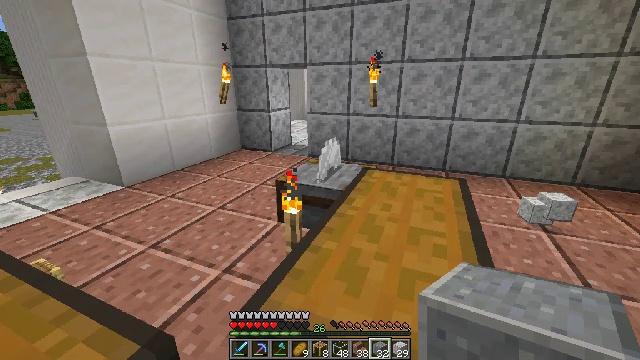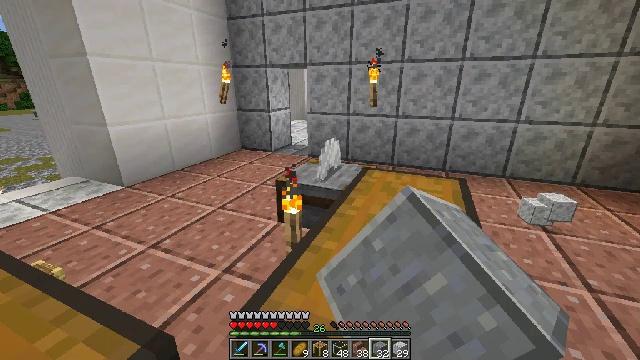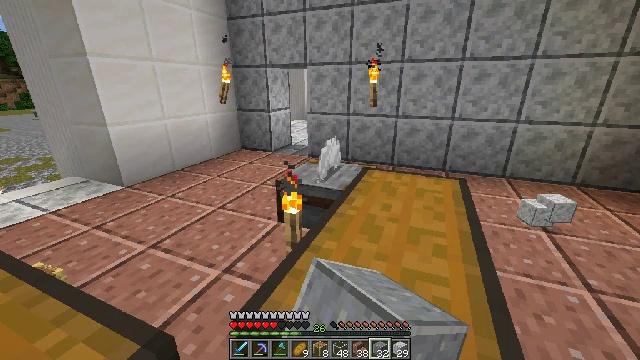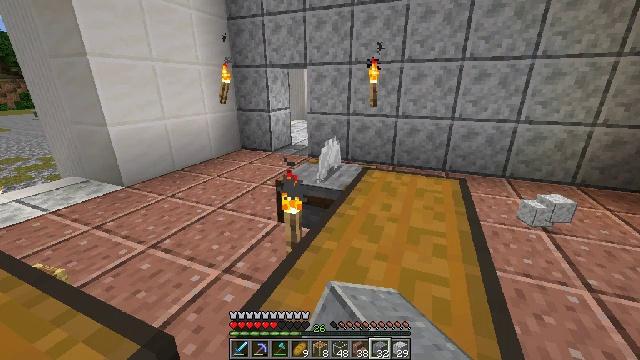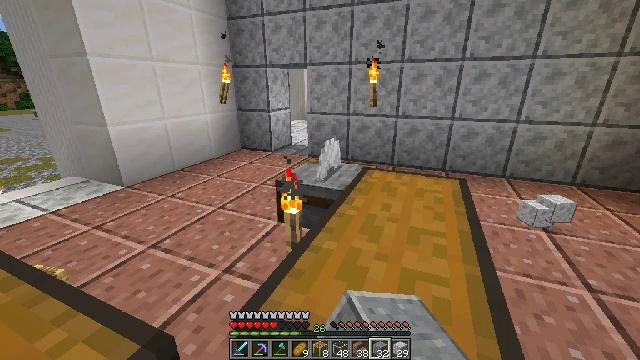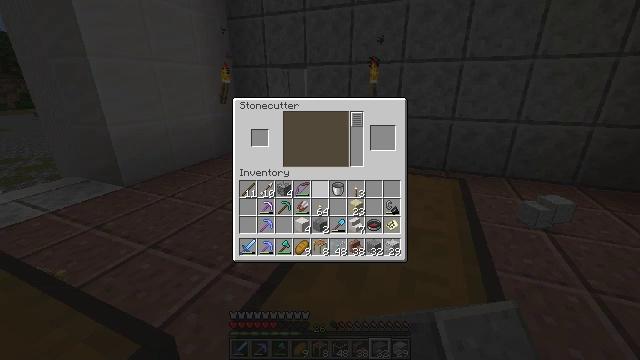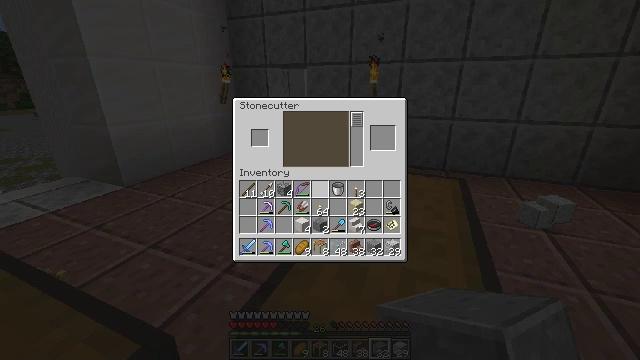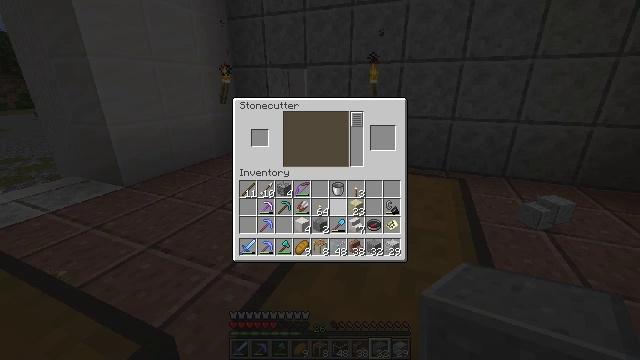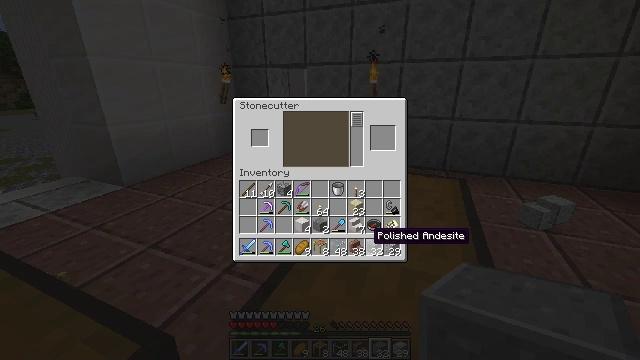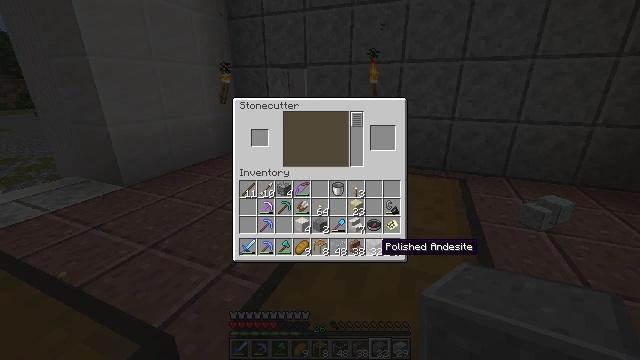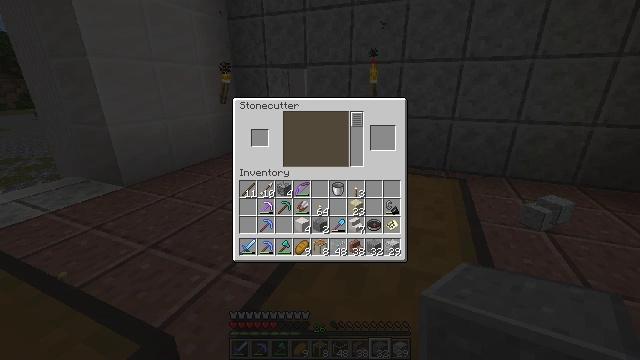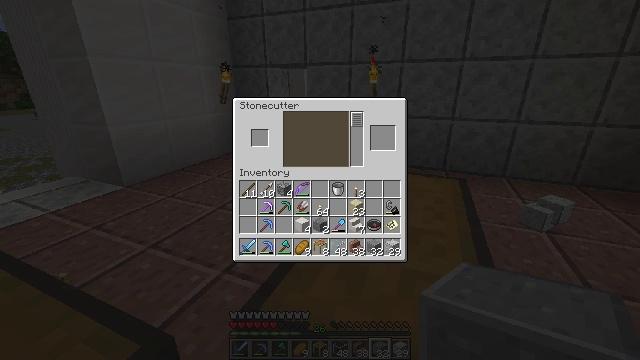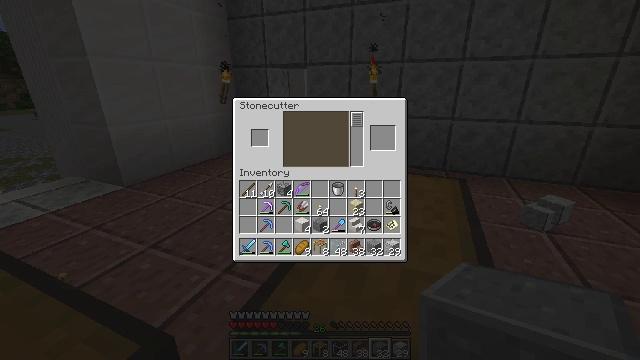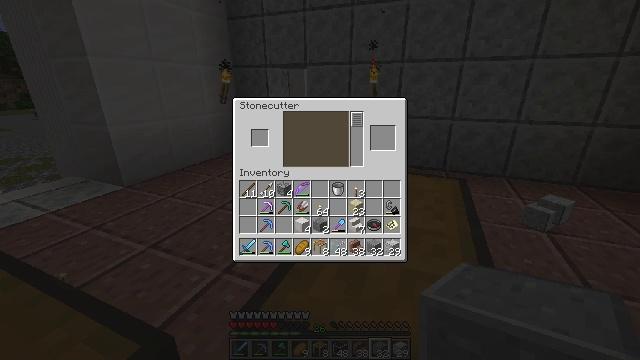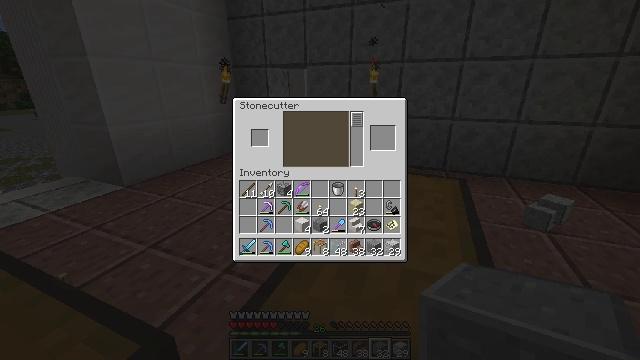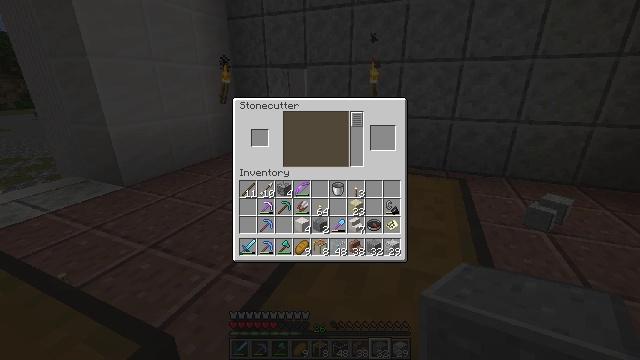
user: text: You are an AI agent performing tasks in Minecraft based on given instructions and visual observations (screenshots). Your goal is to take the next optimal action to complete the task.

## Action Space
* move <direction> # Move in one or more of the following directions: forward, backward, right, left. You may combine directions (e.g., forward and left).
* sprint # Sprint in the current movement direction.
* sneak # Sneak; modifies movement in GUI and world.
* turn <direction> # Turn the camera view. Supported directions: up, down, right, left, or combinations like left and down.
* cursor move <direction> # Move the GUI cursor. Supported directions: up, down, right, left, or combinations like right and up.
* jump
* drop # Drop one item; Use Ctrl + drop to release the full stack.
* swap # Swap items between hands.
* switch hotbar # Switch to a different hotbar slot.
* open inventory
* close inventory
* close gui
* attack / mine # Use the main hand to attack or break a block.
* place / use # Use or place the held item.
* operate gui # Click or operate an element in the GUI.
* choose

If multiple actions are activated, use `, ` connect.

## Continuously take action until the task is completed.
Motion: motion action
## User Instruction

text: Use polished andesite blocks to craft polished andesite stairs.
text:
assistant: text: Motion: use / place
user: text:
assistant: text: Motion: use / place
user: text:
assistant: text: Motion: no_op
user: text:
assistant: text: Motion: no_op
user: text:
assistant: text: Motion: open gui
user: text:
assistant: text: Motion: no_op
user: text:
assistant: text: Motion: cursor move right and down
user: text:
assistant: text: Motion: cursor move right and down
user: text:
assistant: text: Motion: cursor move right and down
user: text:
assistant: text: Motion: no_op
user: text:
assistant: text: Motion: no_op
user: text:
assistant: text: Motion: no_op
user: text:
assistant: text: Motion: no_op
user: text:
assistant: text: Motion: no_op
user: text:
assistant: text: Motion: no_op
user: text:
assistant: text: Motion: no_op
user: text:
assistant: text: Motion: no_op
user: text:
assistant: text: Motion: no_op
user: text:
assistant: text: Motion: no_op
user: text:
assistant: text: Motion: no_op
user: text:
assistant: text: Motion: no_op
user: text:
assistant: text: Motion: no_op
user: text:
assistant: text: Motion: operate gui
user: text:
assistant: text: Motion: operate gui
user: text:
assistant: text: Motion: cursor move up
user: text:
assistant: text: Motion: cursor move left and up
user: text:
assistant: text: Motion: cursor move left and up
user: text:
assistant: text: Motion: cursor move left and up
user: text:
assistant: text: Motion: cursor move left and up
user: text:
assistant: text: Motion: no_op